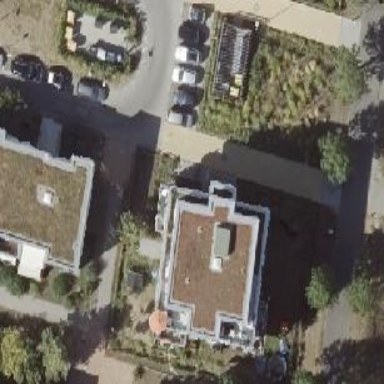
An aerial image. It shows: Flat-roofed apartment building.